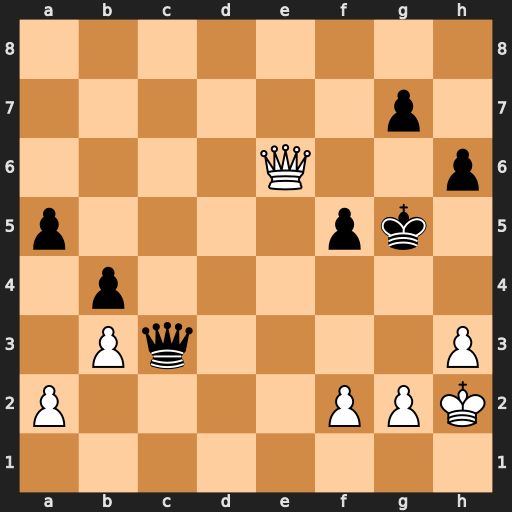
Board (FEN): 8/6p1/4Q2p/p4pk1/1p6/1Pq4P/P4PPK/8
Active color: w
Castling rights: -
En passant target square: -
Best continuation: h4+ Kg4 f3+ Kf4 Qe2 Qe3 g3+ Ke5 Qxe3+